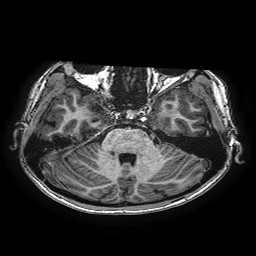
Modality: T1w
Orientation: coronal
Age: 15
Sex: female
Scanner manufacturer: ge
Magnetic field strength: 3 T
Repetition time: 0.00766 s
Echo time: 0.003476 s